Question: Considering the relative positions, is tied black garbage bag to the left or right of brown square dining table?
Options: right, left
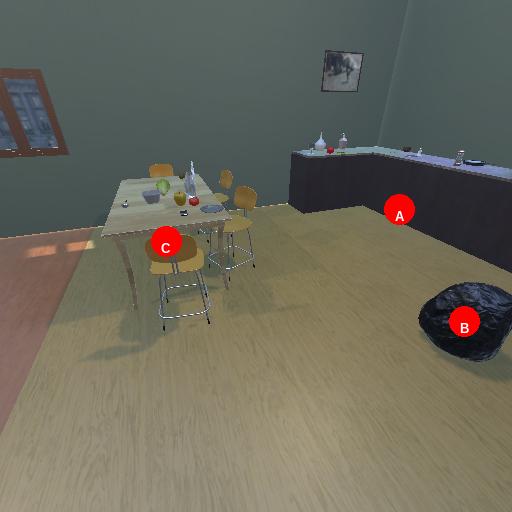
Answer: right